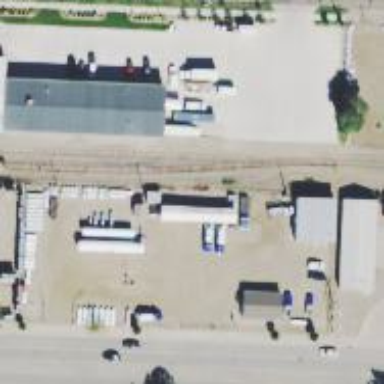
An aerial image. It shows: Railway siding for service.